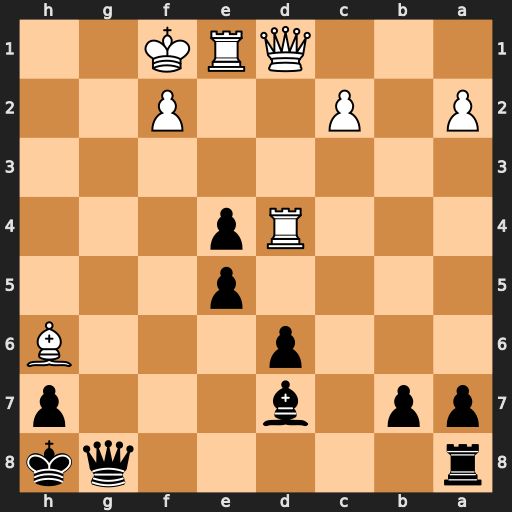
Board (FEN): r5qk/pp1b3p/3p3B/4p3/3Rp3/8/P1P2P2/3QRK2
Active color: b
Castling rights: -
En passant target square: -
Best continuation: Bh3+ Ke2 Bg4+ Ke3 Bxd1